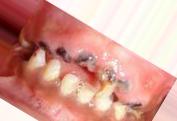
Condition: Caries